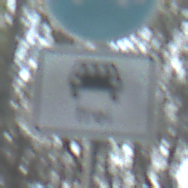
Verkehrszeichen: MehrfachbesetzePersonenkraftwagenFrei
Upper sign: Busssonderstreifen
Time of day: SunriseSunset
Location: Outdoor (Nature)
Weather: Clear
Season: Winter
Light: Natural